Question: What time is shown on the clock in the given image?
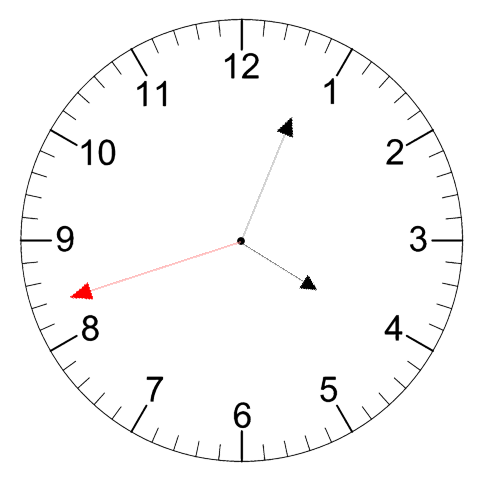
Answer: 04:03:42